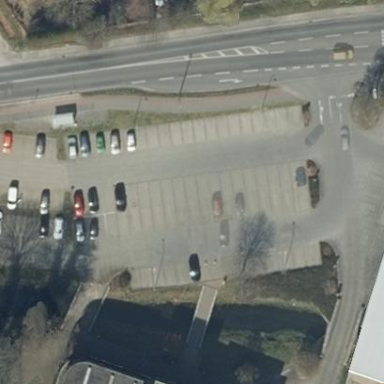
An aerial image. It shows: Parking area with surface.